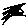
Label: cat